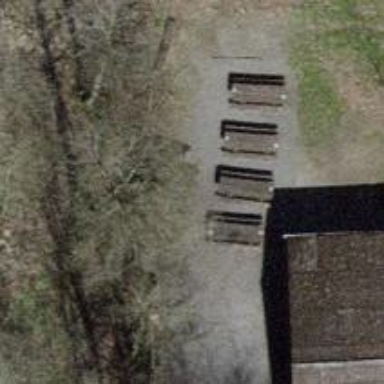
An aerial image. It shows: Picnic table located in leisure land area.